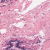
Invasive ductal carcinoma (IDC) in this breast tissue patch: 0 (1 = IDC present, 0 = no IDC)